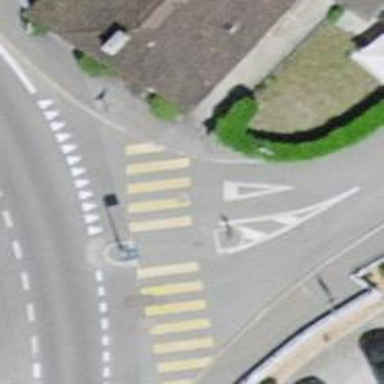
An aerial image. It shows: Marked footway crossing with central island.